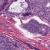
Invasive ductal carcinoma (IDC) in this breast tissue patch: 1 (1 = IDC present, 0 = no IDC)